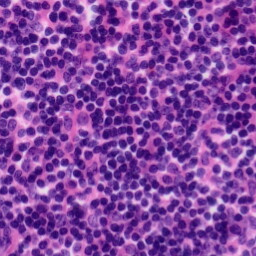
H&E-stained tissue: Tonsil